Question: This is a simple website in ASP.NET with C# using VS 2010. I have following directory structure for this project:

The starting page is 'Default.aspx' and it loads perfectly. But when I open page 'Interface/SystemAdminLogin.aspx' from Default page, it loads with no CSS styles. I have imported CSS style sheet in Master Page. Here is how I am referencing MasterPage file in both .aspx files:
'Default.aspx':
'''
<%@ Page Title="Home Page" Language="C#" MasterPageFile="~/Site.master" AutoEventWireup="true" CodeFile="Default.aspx.cs" Inherits="_Default" %>
'''
'SystemAdminLogin.aspx':
'''
<%@ Page Title="Home Page" Language="C#" MasterPageFile="~/Site.master" AutoEventWireup="true" CodeFile="SystemAdminLogin.aspx.cs" Inherits="_Default" %>
'''
I dont see any mistake with my code but why Page in Interface folder is not loading CSS styles??
Please help.
Here is the master page code where i am importing css file:
'''
<%@ Master Language="C#" AutoEventWireup="true" CodeFile="Site.master.cs" Inherits="SiteMaster" %>
<!DOCTYPE html PUBLIC "-//W3C//DTD XHTML 1.0 Strict//EN" "http://www.w3.org/TR/xhtml1/DTD/xhtml1-strict.dtd">
<html xmlns="http://www.w3.org/1999/xhtml">
<head>
<meta http-equiv="content-type" content="text/html; charset=utf-8" />
<title>Facial Recognition Bank System</title>
<meta name="keywords" content="" />
<meta name="description" content="" />
<link href="Styles/style.css" rel="stylesheet" type="text/css" media="screen" />
<asp:ContentPlaceHolder ID="HeadContent" runat="server">
</asp:ContentPlaceHolder>
</head>
'''
And here is the part of CSS file code:
'''
body {
margin: 0;
padding: 0;
background: #fff url(../images/img01.jpg) repeat-x left top;
font-family: Arial, Helvetica, sans-serif;
font-size: 12px;
color: #000;
}
'''
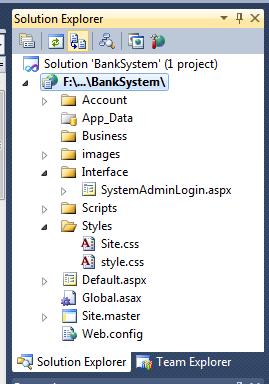
Answer: The stylesheets included in your master page are using relative paths.
Specify your stylesheet links with 'runat=server' and prefix them with the virtual web root path ('~'):
'''
<link href="~/Styles/style.css" rel="stylesheet" type="text/css" media="screen" runat="server" />
'''
OR:
'''
<link href="/Styles/style.css" rel="stylesheet" type="text/css" media="screen" runat="server" />
'''
But keep in mind that the first option is recommended. The second will not work when you publish your site in a .
After last comment...
The image URL's in CSSs should be updated as well, in order to not use relative paths or do any (../).
> background: #fff url(images/img01.jpg) repeat-x left top;
For this option you will need to move the images folder inside the Styles folder (it's a good practice to do so).
Looks like that the 'head' element also needs to be 'runat=server' in order for ASP.NET relative paths (~) to work within 'link' elements with 'runat=server'.